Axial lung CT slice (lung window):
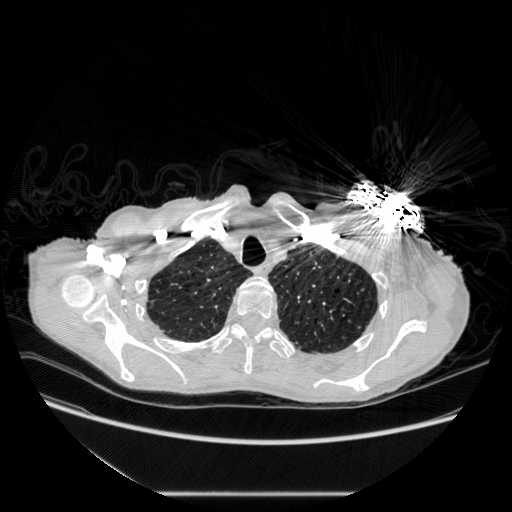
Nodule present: no